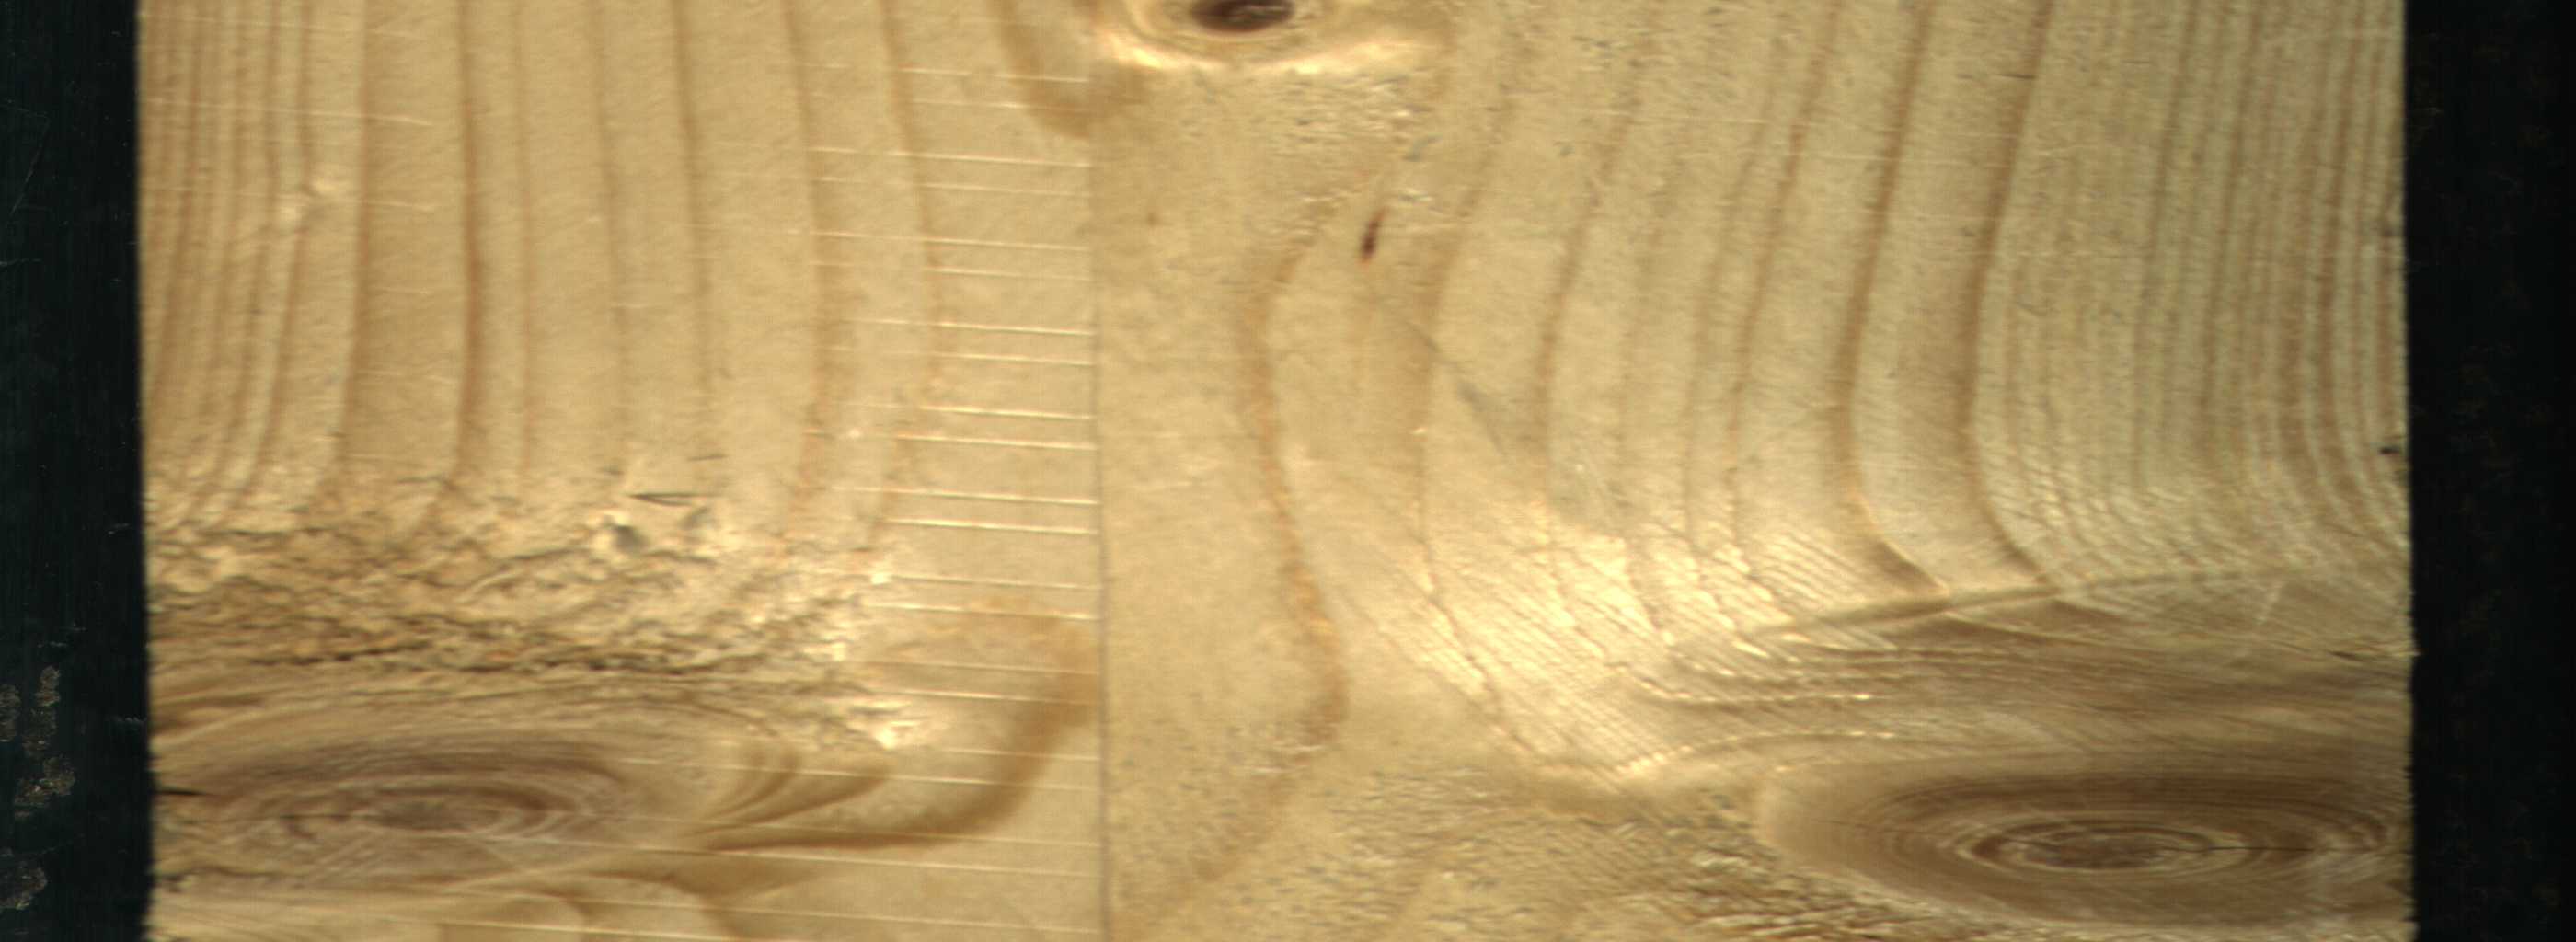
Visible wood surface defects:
Live_Knot
Live_Knot
Live_Knot
Live_Knot
Live_Knot